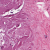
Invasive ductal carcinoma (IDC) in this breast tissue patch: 0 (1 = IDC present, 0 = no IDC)